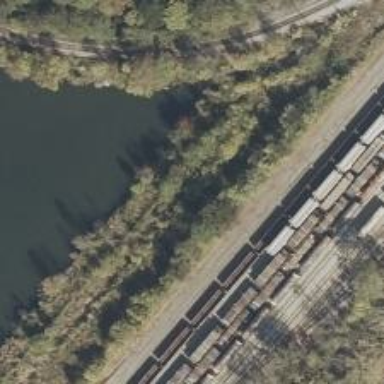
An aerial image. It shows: Railway yard for manifest purposes.